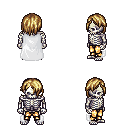
a pixel art fantasy rpg character, male body template, skeleton, white cape, gold greaves, blonde bangs hairstyle, four views (front, back, left, right), 2x2 character sprite sheet, small pixel art, hard edges, no anti-aliasing